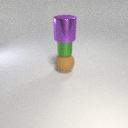
small green metal cylinder above large brown rubber sphere